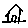
Label: house